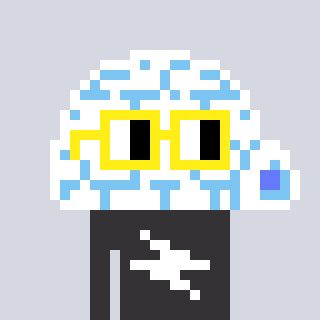
a pixel art character with square yellow glasses, a igloo-shaped head and a grayscale-colored body on a cool background